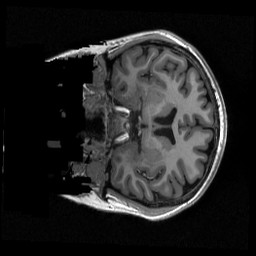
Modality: T1w
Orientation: coronal
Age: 23
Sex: female
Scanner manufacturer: siemens
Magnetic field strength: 3 T
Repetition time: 2.3 s
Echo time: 0.00298 s